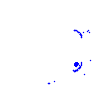
Particle: electron